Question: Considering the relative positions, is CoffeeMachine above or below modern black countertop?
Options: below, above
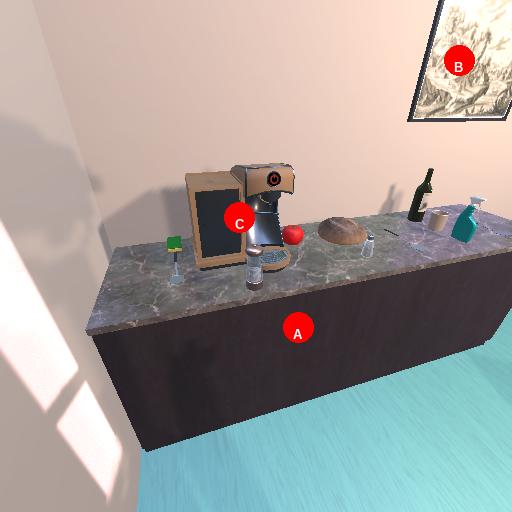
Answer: below